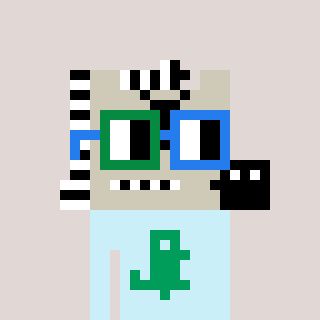
a pixel art character with square green and blue glasses, a zebra-shaped head and a cold-colored body on a warm background